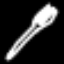
Label: fork